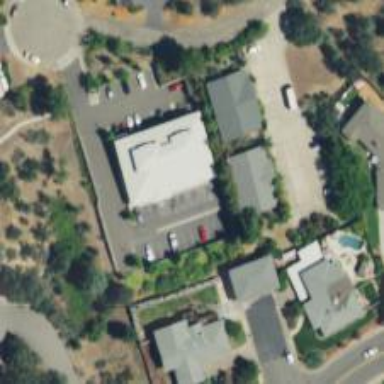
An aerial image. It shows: Healthcare centre.